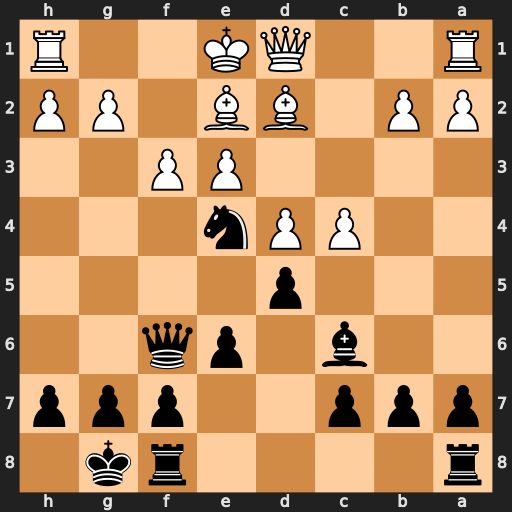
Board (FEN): r4rk1/ppp2ppp/2b1pq2/3p4/2PPn3/4PP2/PP1BB1PP/R2QK2R
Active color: b
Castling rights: KQ
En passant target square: -
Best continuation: Qh4+ g3 Nxg3 hxg3 Qxh1+